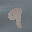
Label: 9